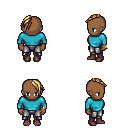
a pixel art fantasy rpg character, female body template, human, dark skin, teal long-sleeve shirt, metal pants, blonde long mohawk hairstyle, bracelets, maroon shoes, four views (front, back, left, right), 2x2 character sprite sheet, small pixel art, hard edges, no anti-aliasing